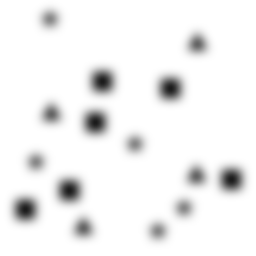
Squares: 6
Triangles: 4
Stars: 5
Total shapes: 15